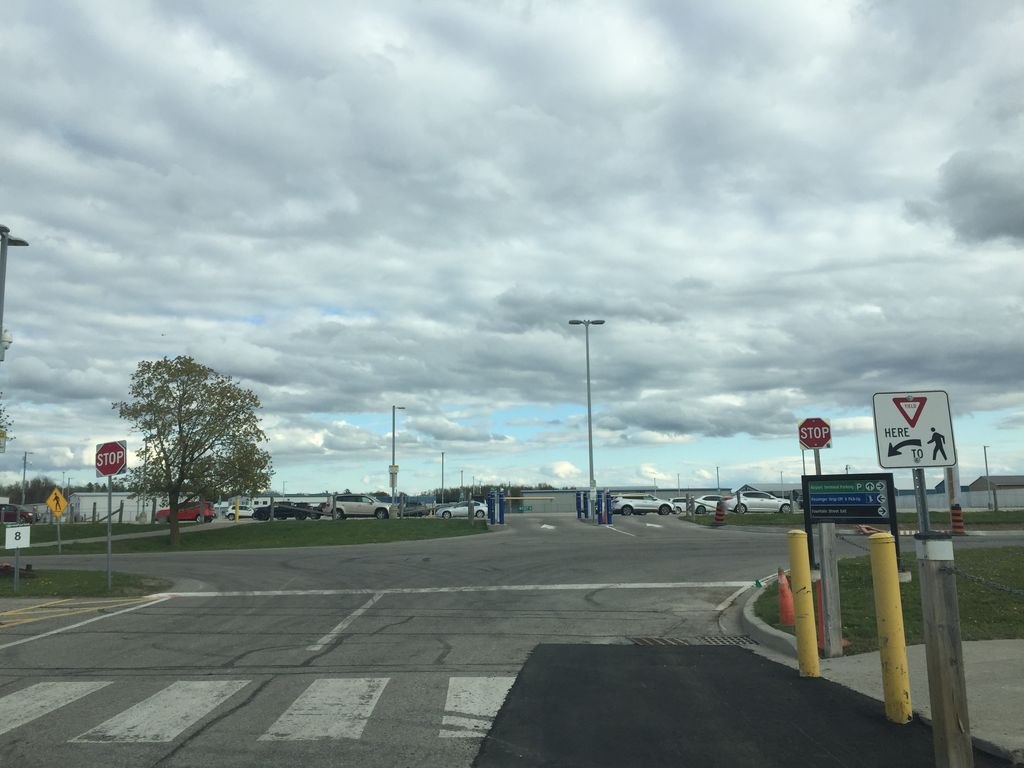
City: kitchener-waterloo